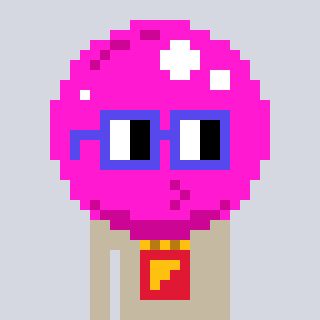
a pixel art character with square blue glasses, a bubblegum-shaped head and a bege-colored body on a cool background